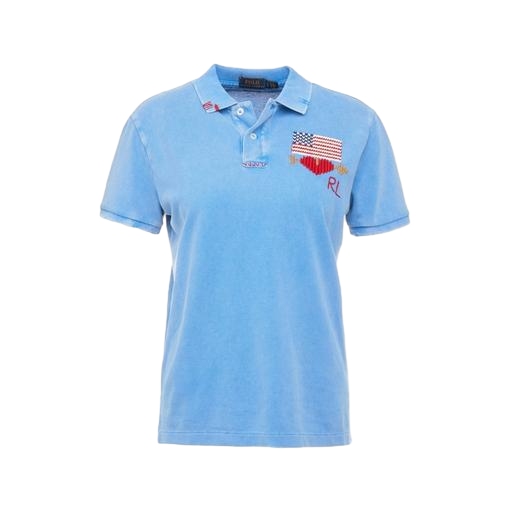
blue skinny-fit polo shirt, blue ball girl piqué polo, blue skinny-fit stretch polo shirt, white background